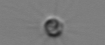
Label: Calciopappus